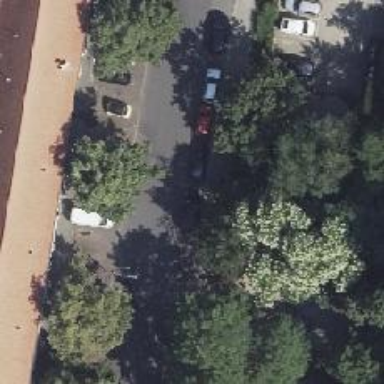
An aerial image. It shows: Parking lane.